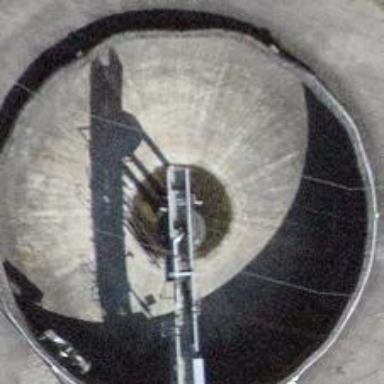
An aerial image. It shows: Wastewater storage tank located near body of water.